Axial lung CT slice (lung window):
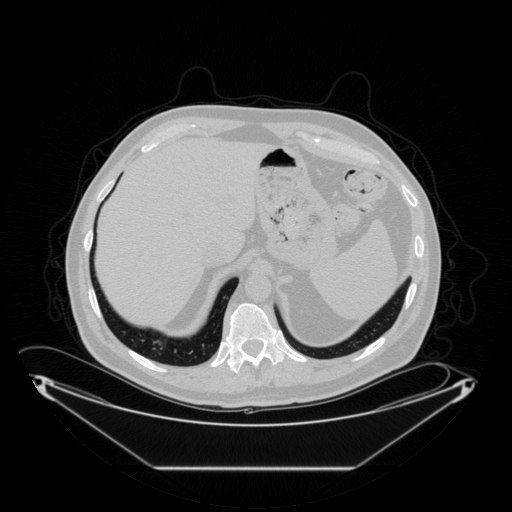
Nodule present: no